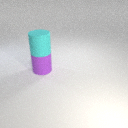
large cyan rubber cylinder above large purple rubber cylinder